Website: macys
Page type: billing-address
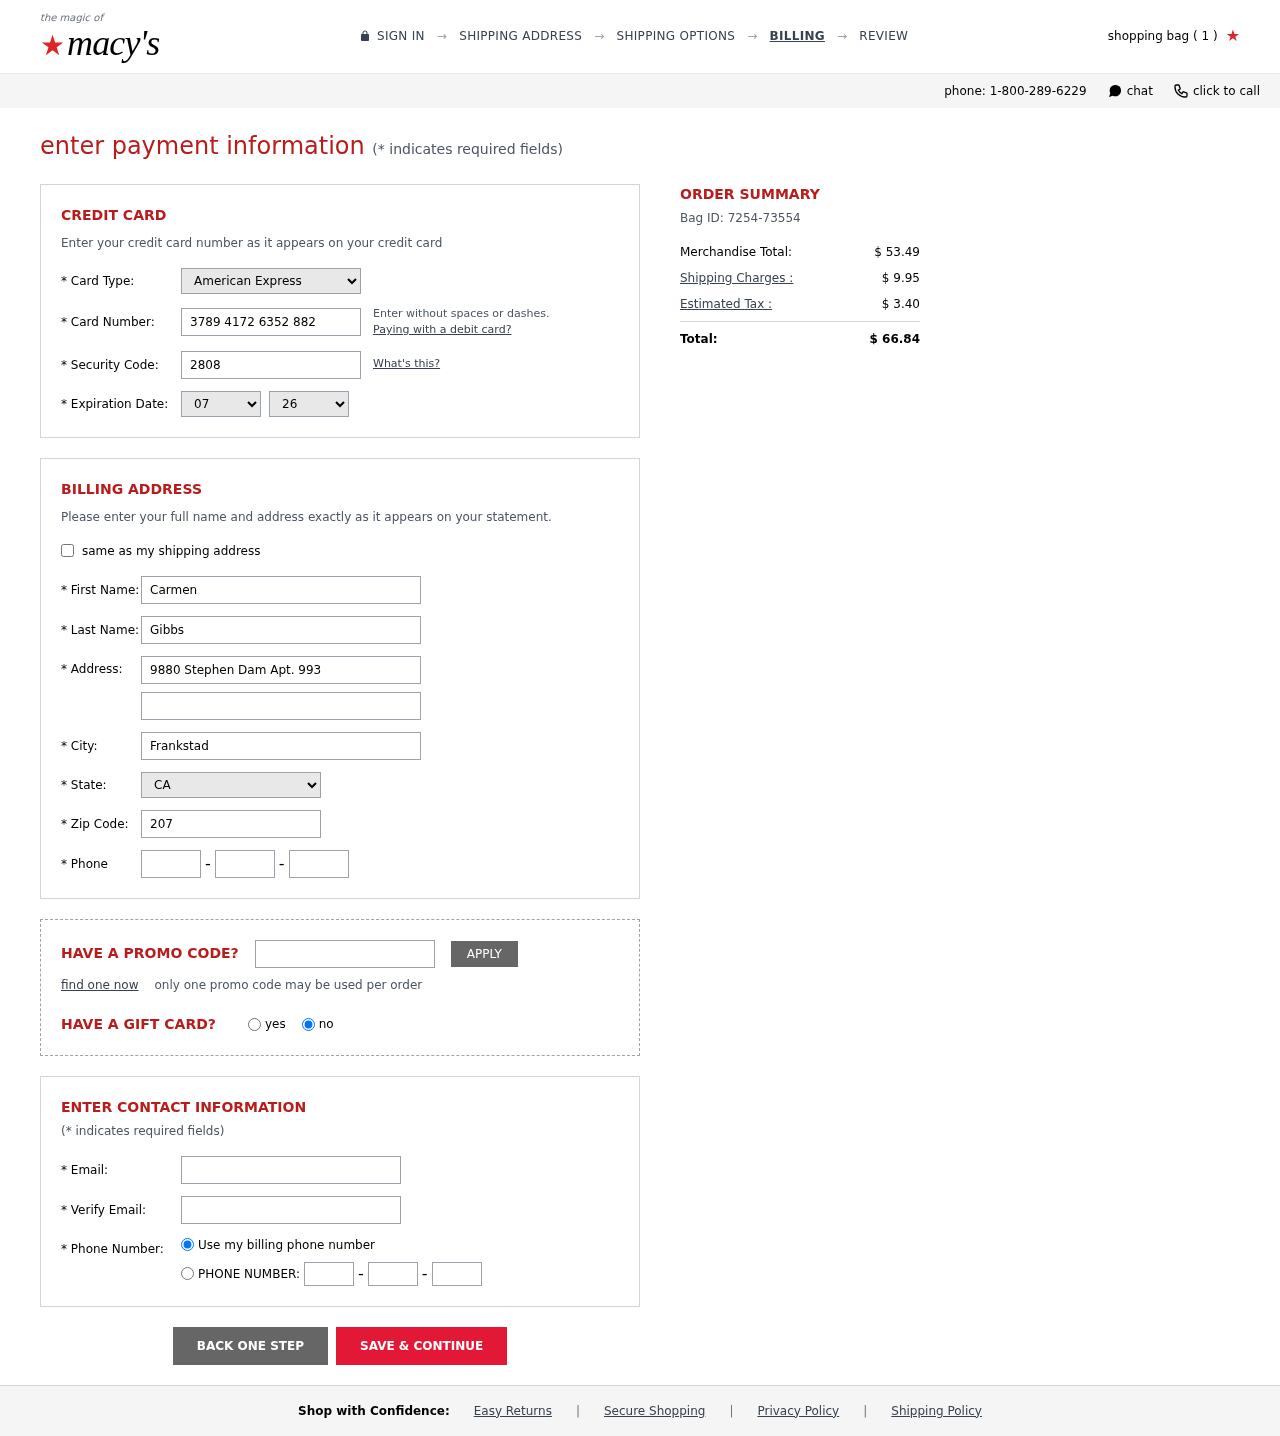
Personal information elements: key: PII_CARD_CVV
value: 2808
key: PII_CARD_EXPIRY_MONTH
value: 07
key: PII_CARD_EXPIRY_YEAR
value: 26
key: PII_CARD_NUMBER
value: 3789 4172 6352 882
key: PII_CARD_TYPE
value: American Express
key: PII_CITY
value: Frankstad
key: PII_EMAIL
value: carmen.gibbs@hotmail.com
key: PII_FIRSTNAME
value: Carmen
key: PII_LASTNAME
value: Gibbs
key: PII_PHONE_AREA
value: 654
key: PII_PHONE_PREFIX
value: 415
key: PII_PHONE_SUFFIX
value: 7239
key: PII_POSTCODE
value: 20749
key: PII_STATE_ABBR
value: CA
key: PII_STREET
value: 9880 Stephen Dam Apt. 993
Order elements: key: ORDER_NUM_ITEMS
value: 1
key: ORDER_ID
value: Bag ID: 7254-73554
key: ORDER_SUBTOTAL
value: $ 53.49
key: ORDER_SHIPPING_COST
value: $ 9.95
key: ORDER_TAX
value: $ 3.40
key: ORDER_TOTAL
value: $ 66.84